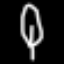
Label: leaf